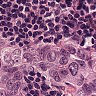
Metastatic tissue present: yes